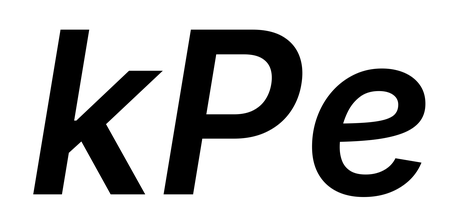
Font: Inter-Italic_SemiBold_Italic